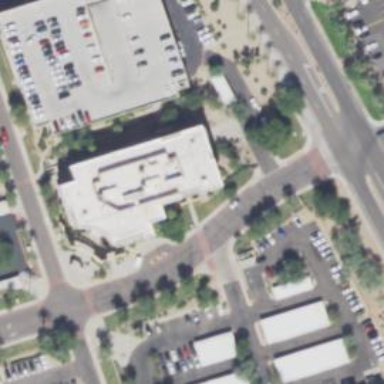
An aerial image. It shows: Healthcare clinic.